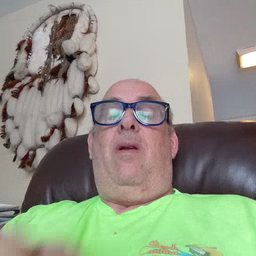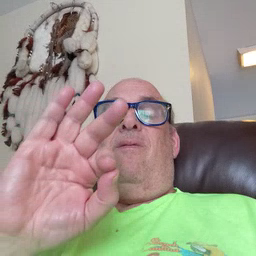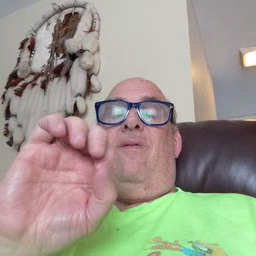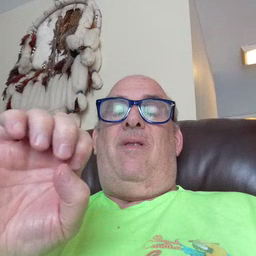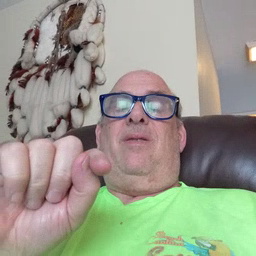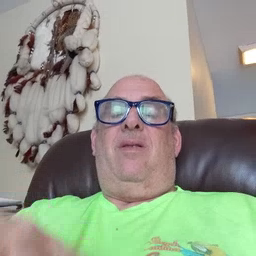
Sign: feet